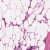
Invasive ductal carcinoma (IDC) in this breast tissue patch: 0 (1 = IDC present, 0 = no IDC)